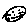
Label: cat